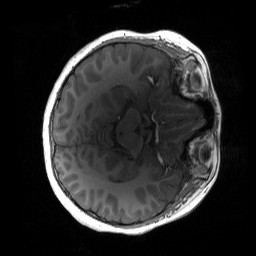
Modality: T1w
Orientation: axial
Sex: female
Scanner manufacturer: siemens
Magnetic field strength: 3 T
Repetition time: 1.9 s
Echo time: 0.00243 s